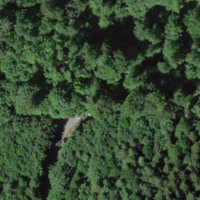
EUNIS habitat code: 41
Species observed at this site:
Garrulus glandarius